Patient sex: F
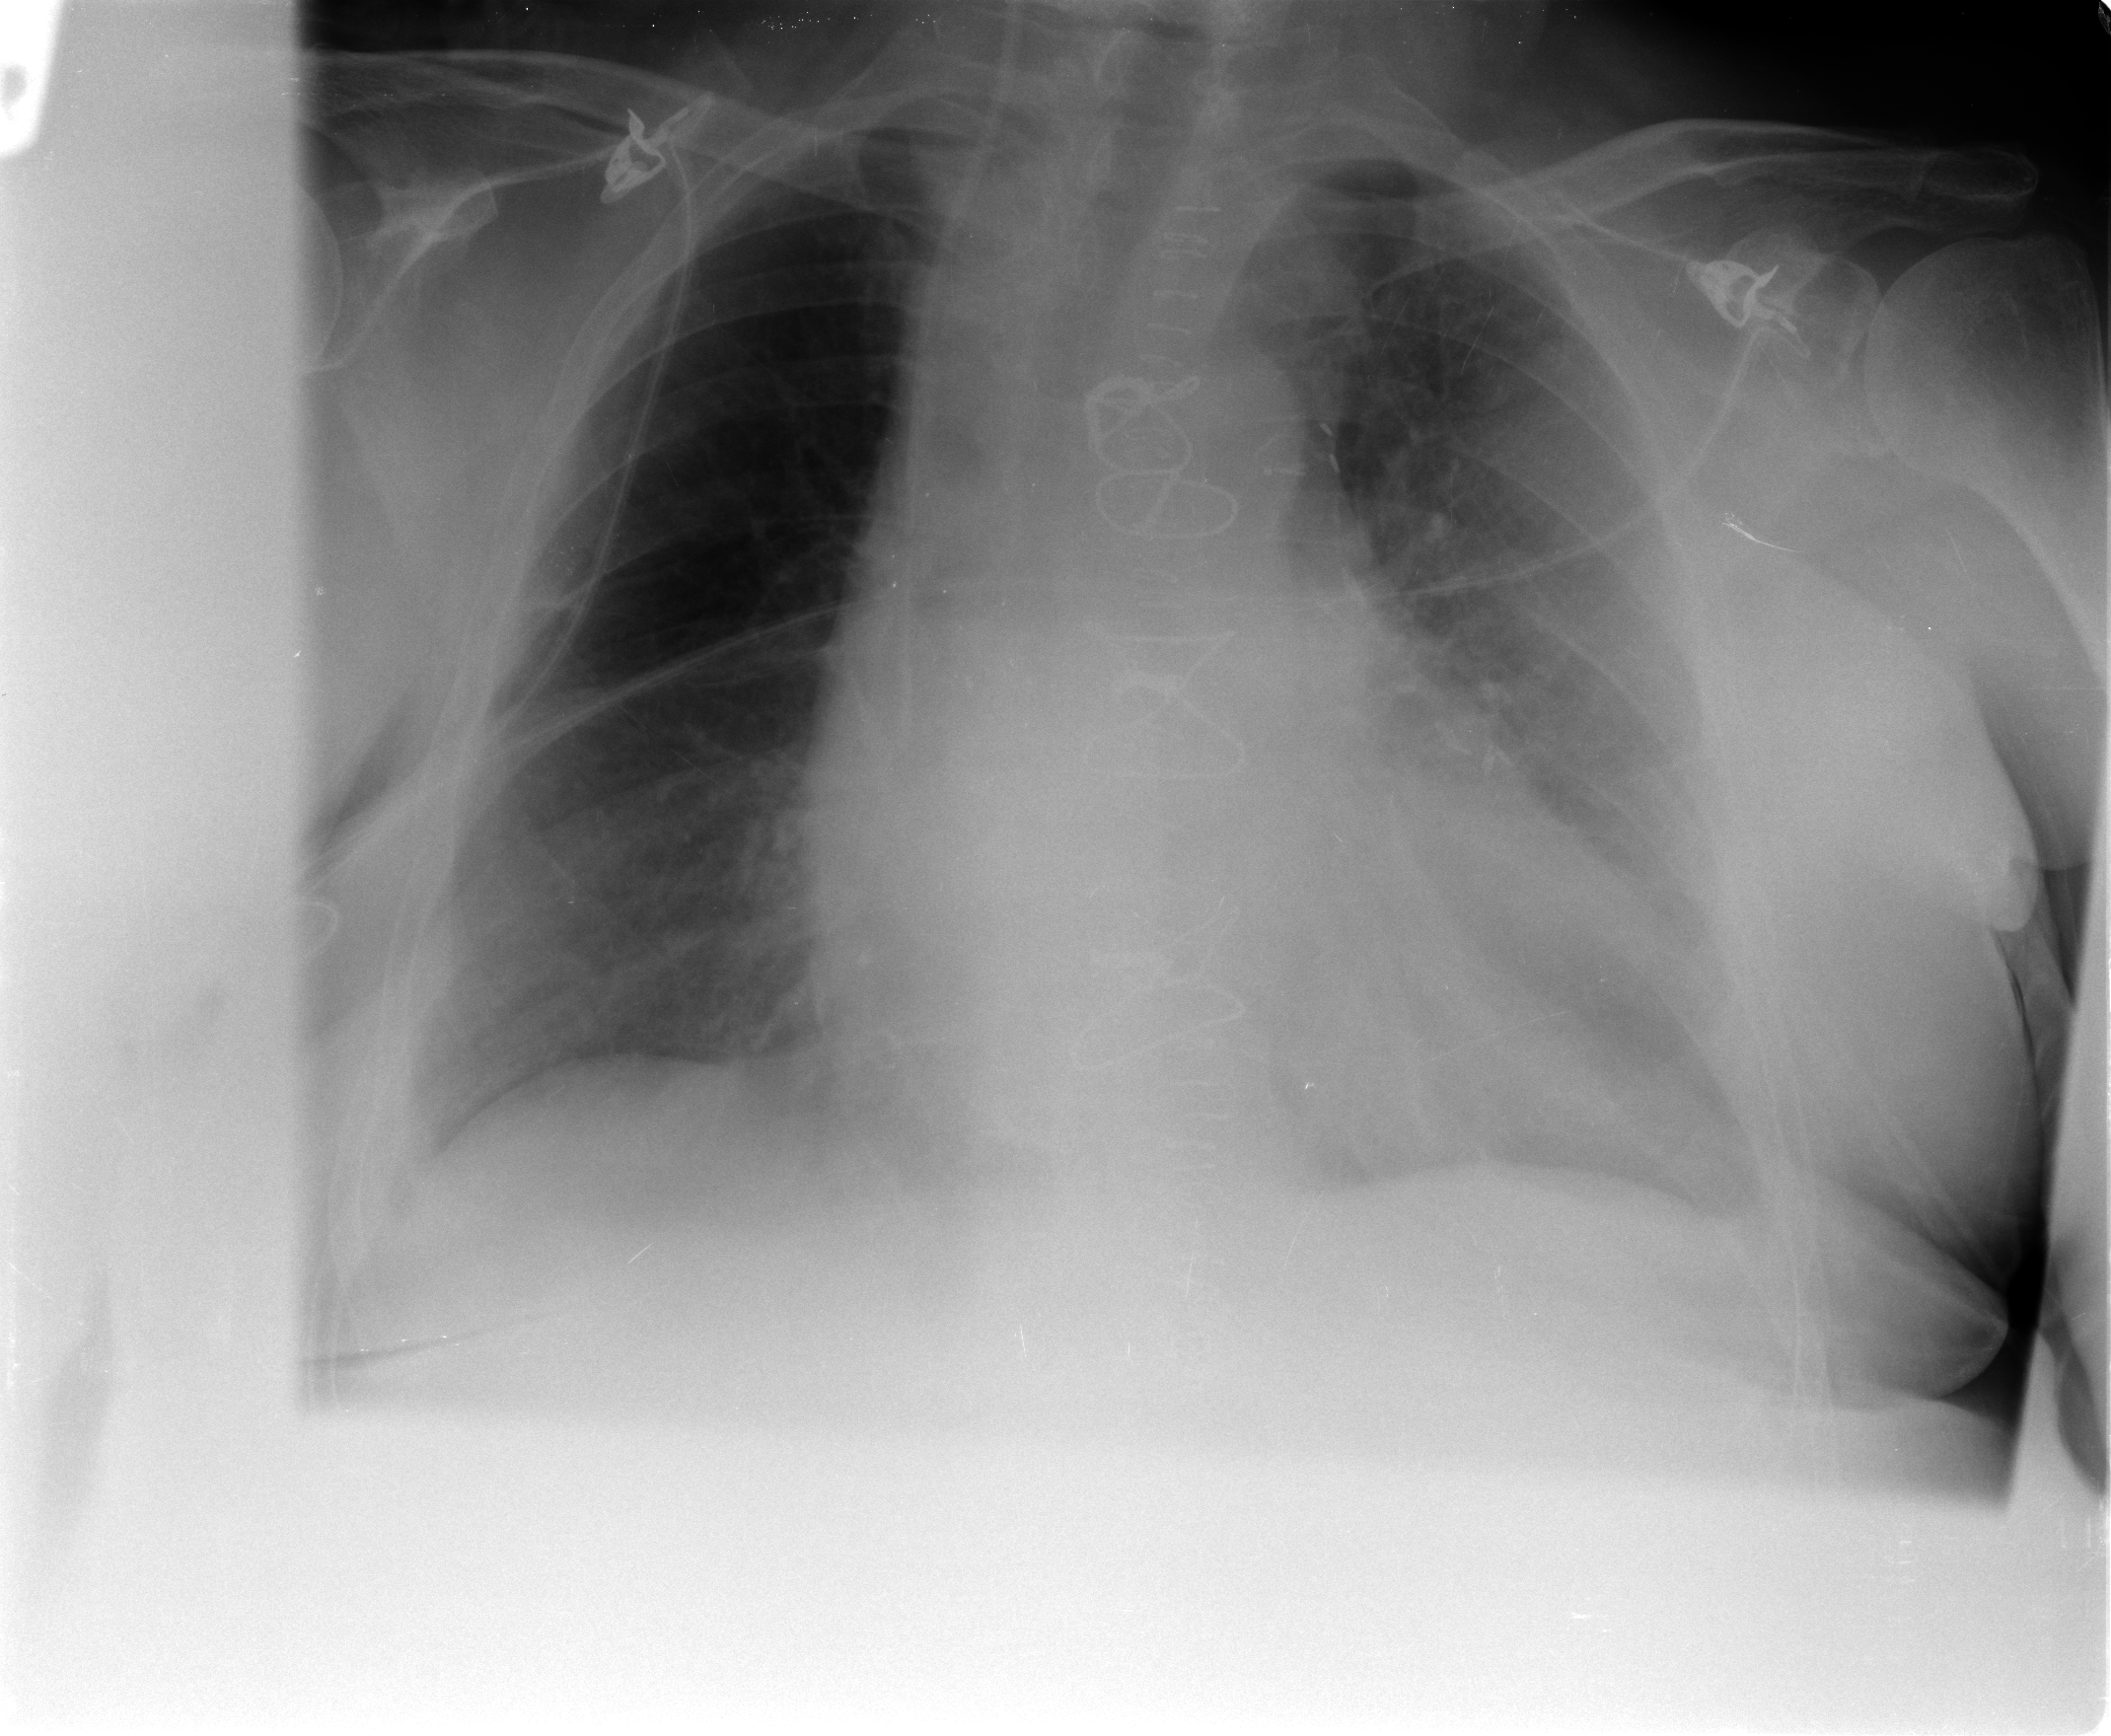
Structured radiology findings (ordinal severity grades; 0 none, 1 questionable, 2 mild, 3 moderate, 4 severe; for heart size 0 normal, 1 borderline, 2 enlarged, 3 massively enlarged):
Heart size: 2
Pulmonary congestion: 2
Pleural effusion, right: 1
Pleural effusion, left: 2
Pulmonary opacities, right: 2
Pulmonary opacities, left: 2
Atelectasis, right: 2
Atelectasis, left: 2